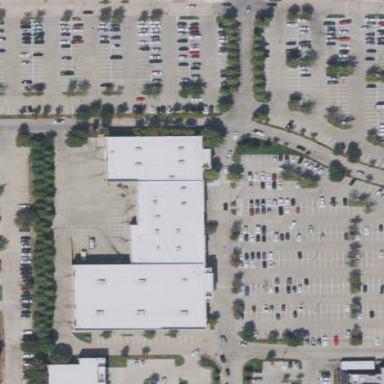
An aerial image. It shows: Retail area.